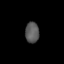
Tissue: lung
Cell type: Endothelial cells
Senescence score: 0.6141
Nuclear area (px): 282
Mean DAPI intensity: 88.681